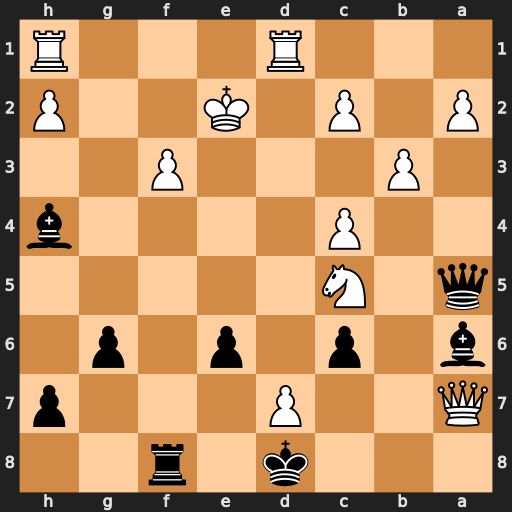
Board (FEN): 3k1r2/Q2P3p/b1p1p1p1/q1N5/2P4b/1P3P2/P1P1K2P/3R3R
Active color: b
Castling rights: -
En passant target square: -
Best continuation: Bxc4+ bxc4 Qxa7